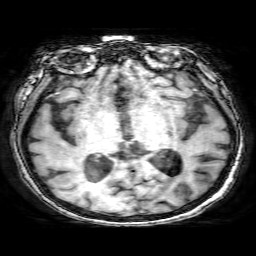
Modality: T1w
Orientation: coronal
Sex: female
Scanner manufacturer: philips
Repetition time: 0.008199 s
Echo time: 0.00378 s